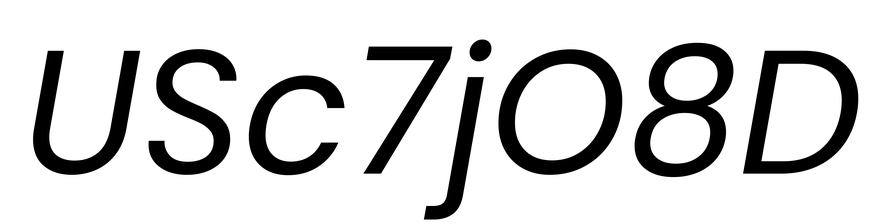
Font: Poppins-Italic